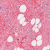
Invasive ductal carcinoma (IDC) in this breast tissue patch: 0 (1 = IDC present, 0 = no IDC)